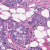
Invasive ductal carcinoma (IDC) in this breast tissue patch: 1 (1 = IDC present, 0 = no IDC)